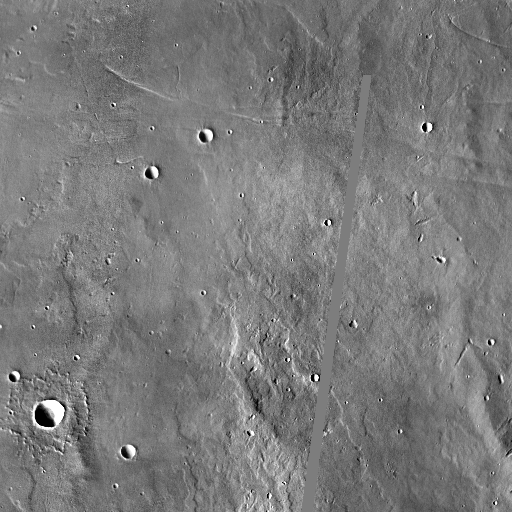
Crater classes present: Background, Other, Layered, Secondary